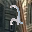
Label: 2